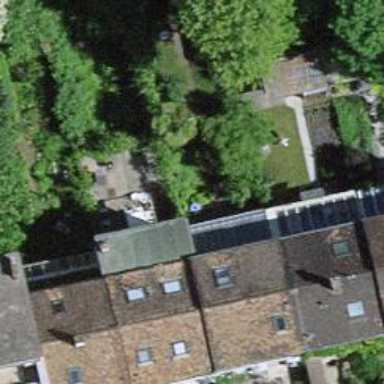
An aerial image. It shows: Residential building with gabled roof oriented across.